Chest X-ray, PA view. Patient: 68 years old, sex F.
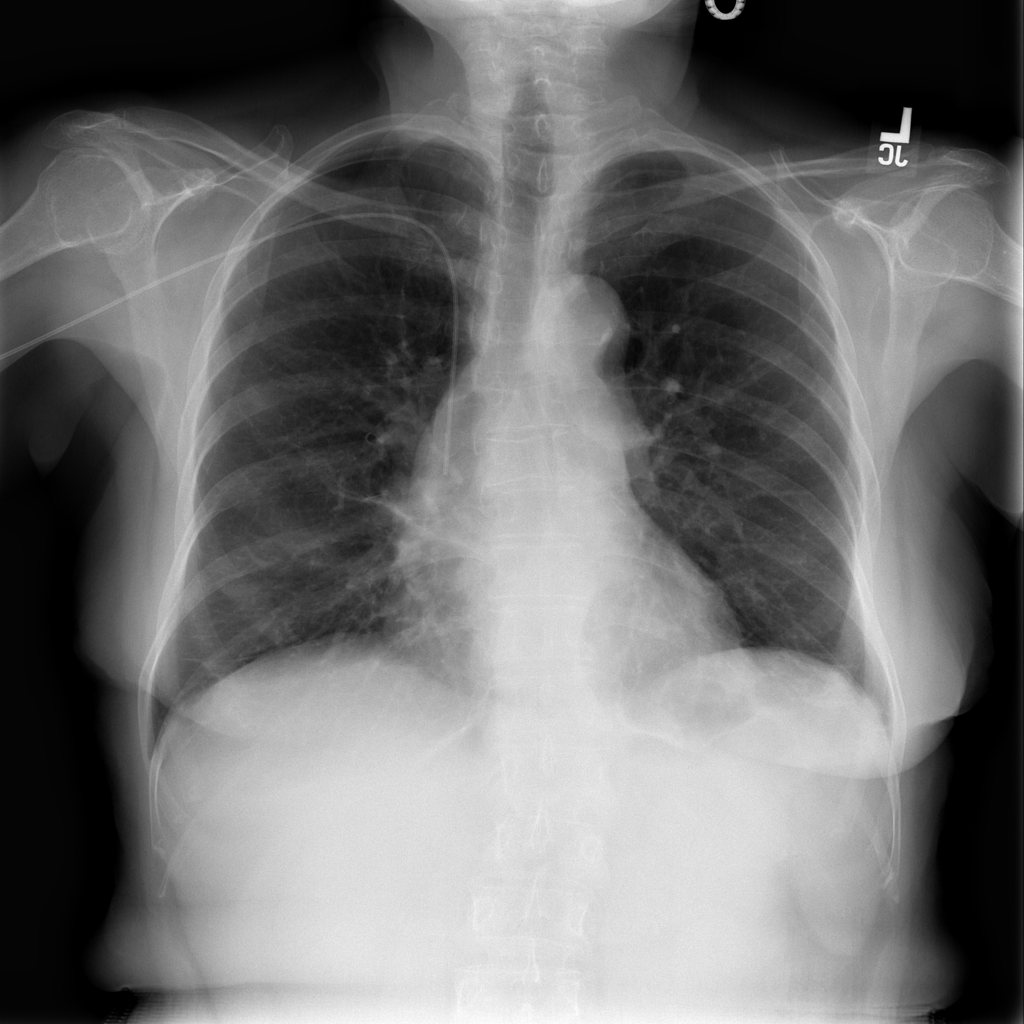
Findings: Atelectasis